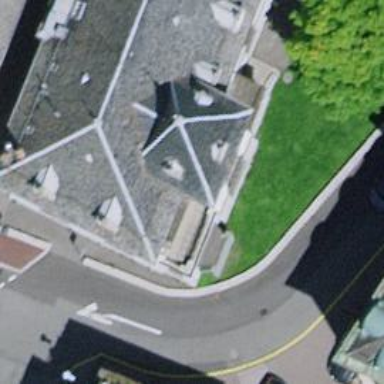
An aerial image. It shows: Government office.